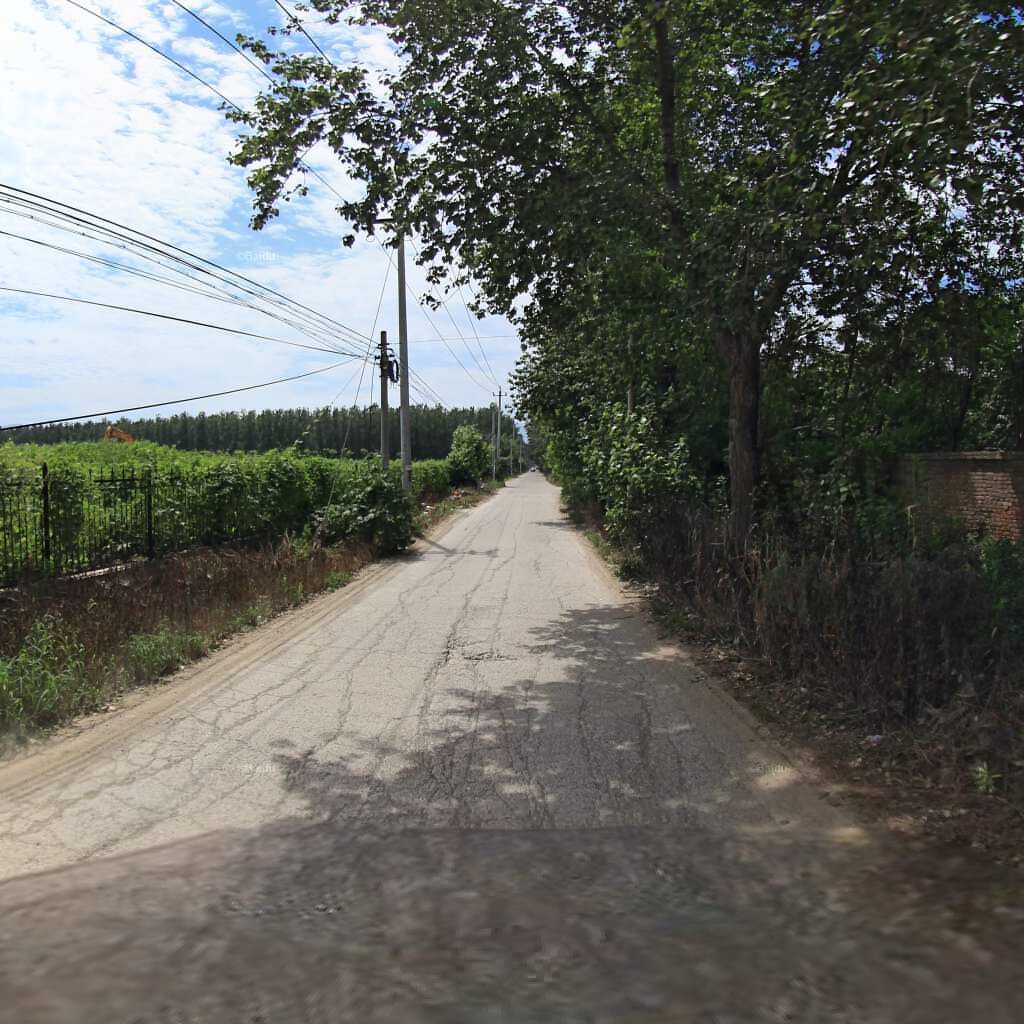
Region: Haidian
Road damage annotations: alligator crack